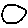
Label: circle